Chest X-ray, AP view. Patient: 34 years old, sex M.
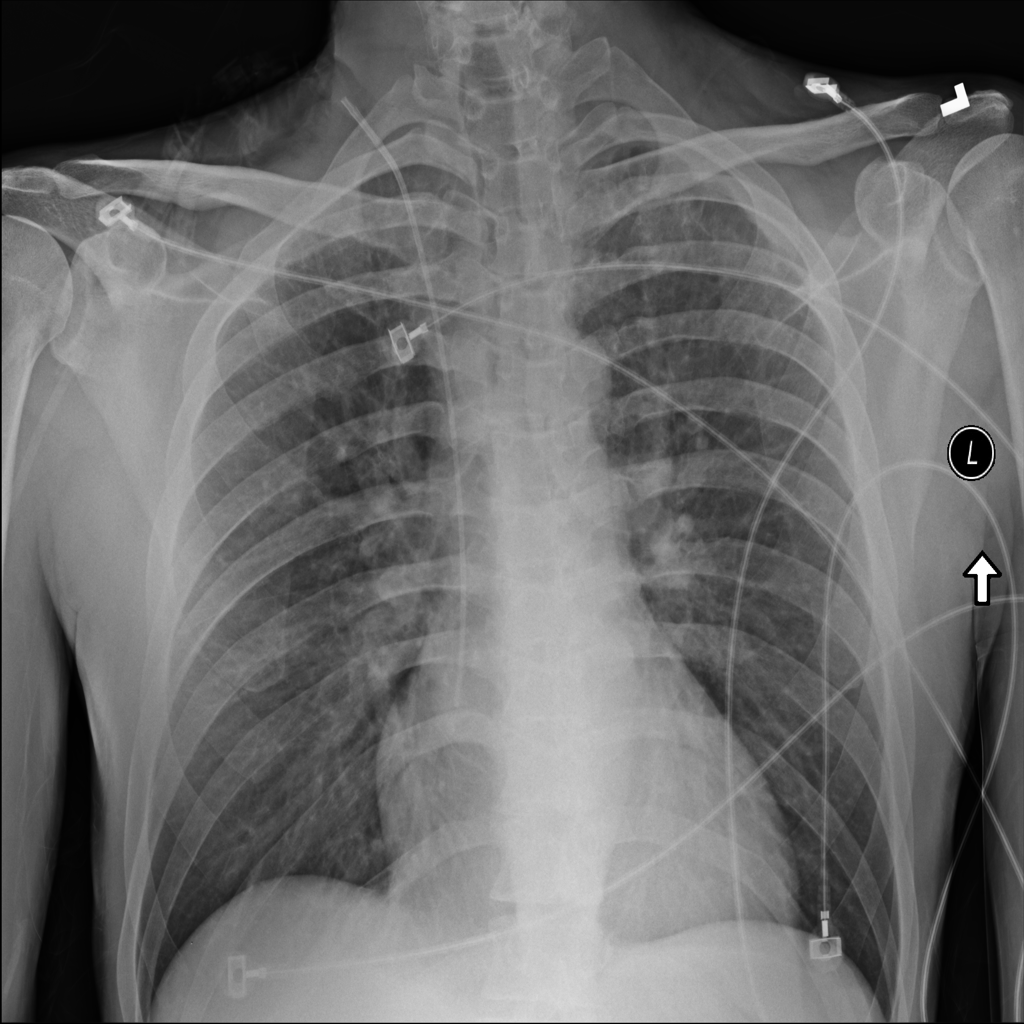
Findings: Consolidation, Edema, Infiltration